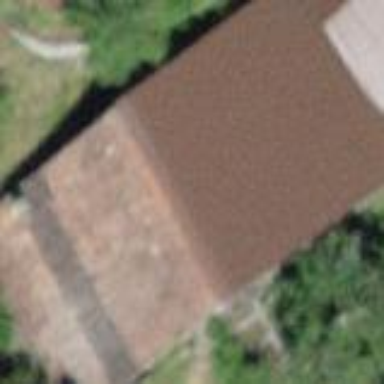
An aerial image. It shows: Cabin.